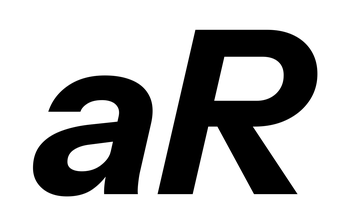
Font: InstrumentSans-Italic_Bold_Italic